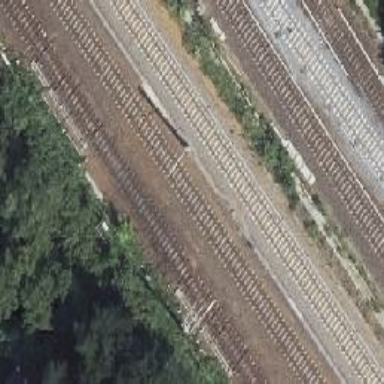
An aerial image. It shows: Junction on the railway.